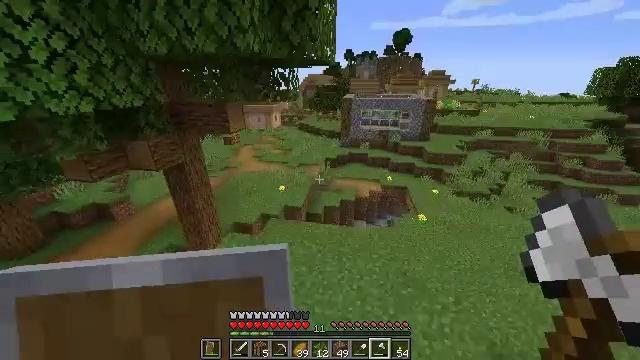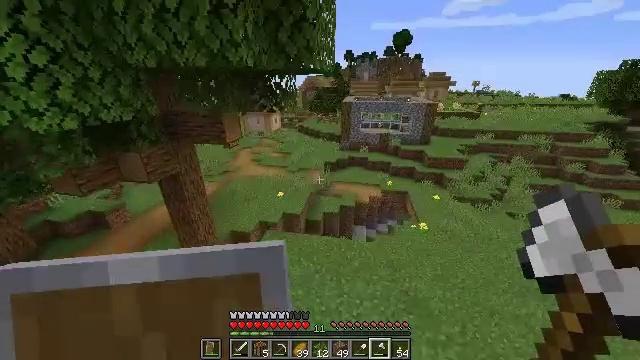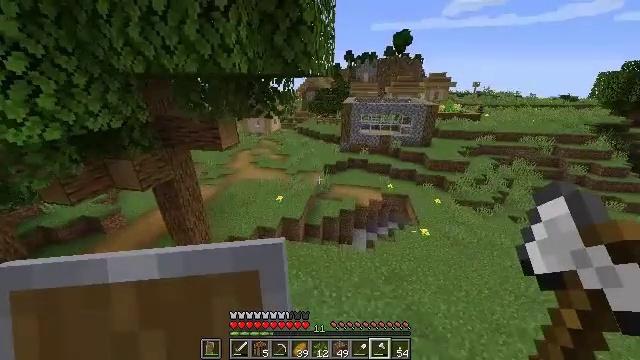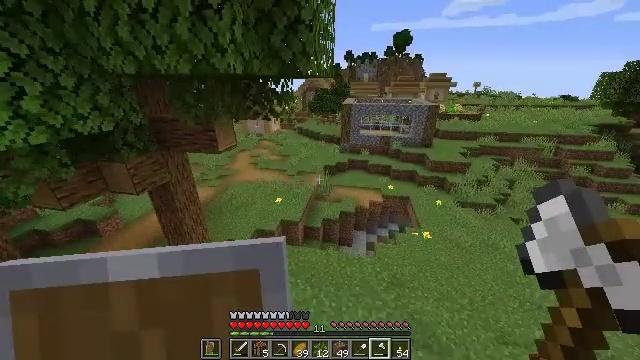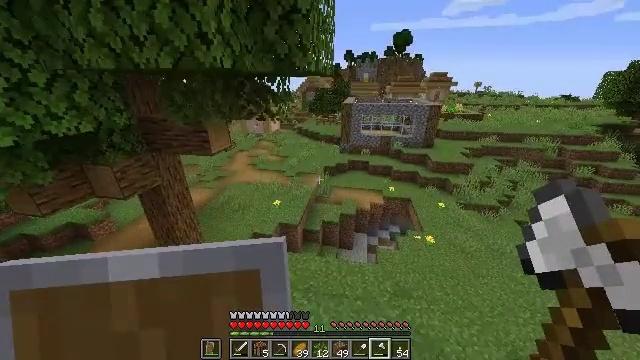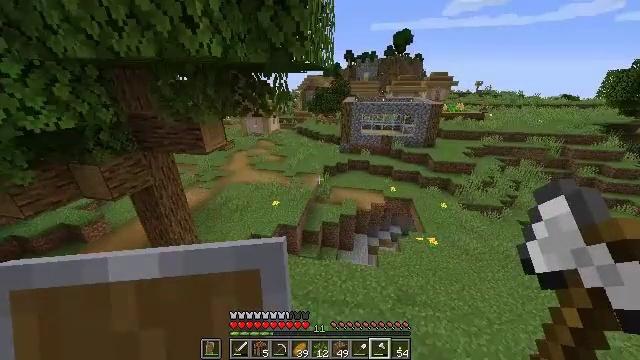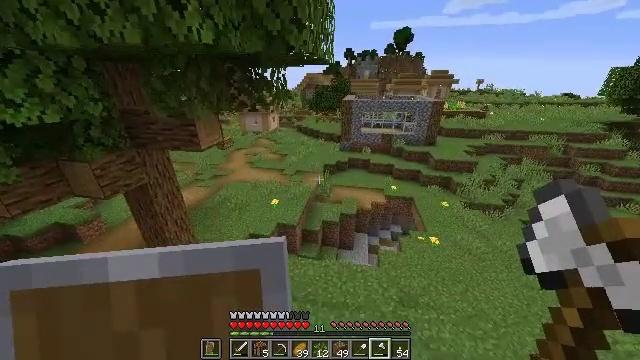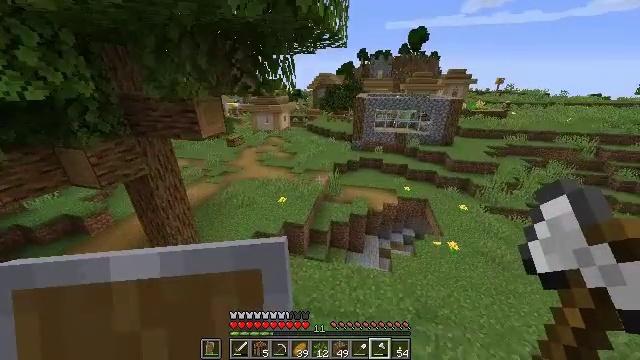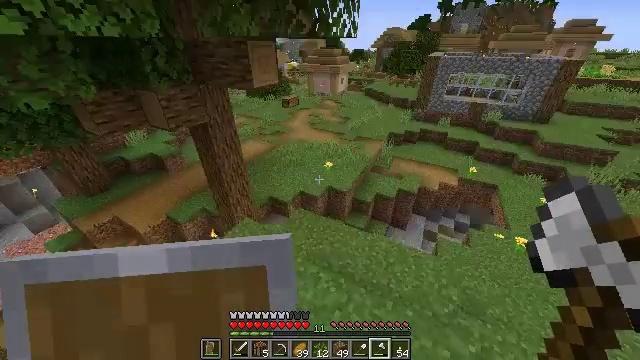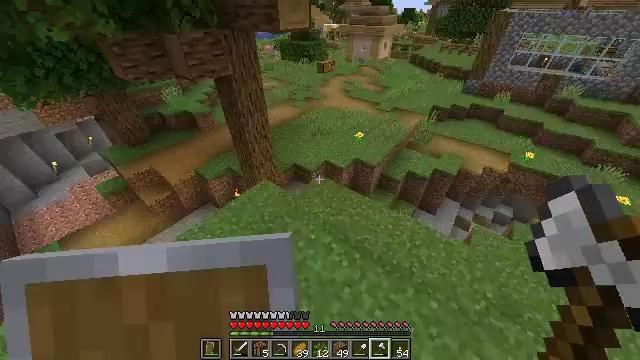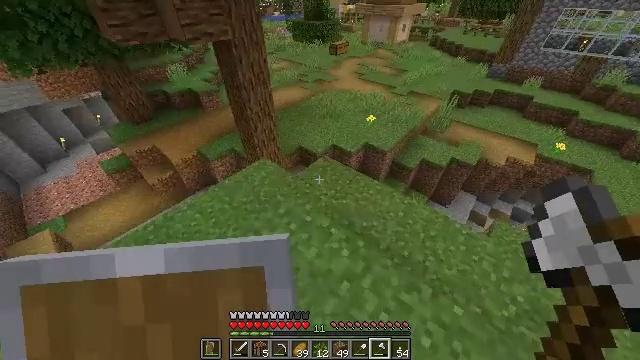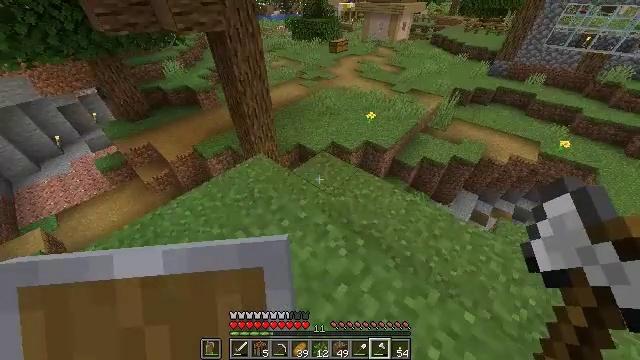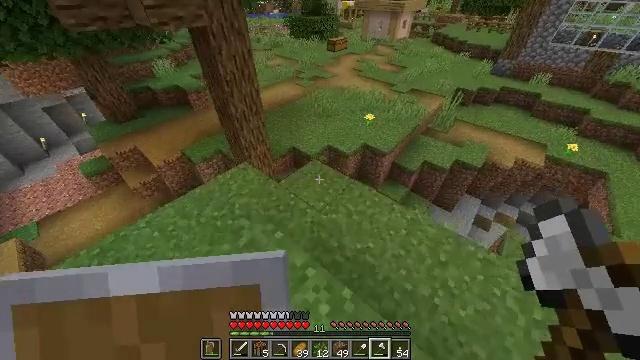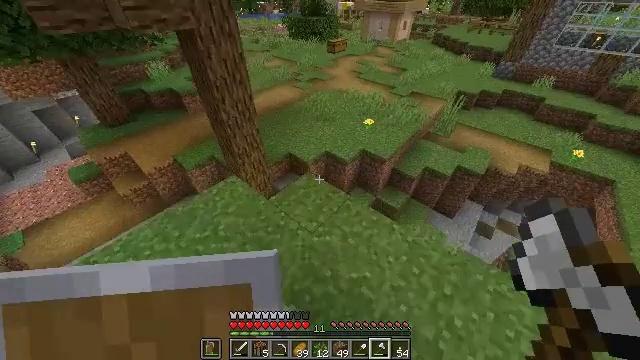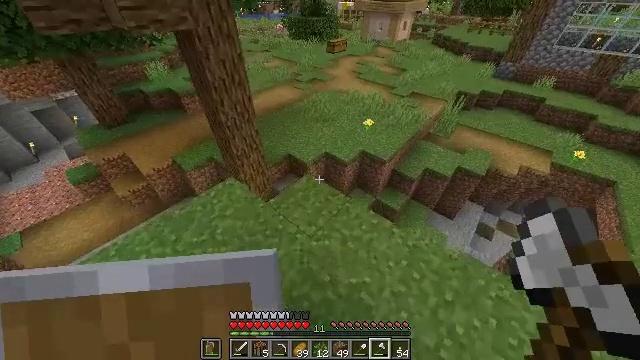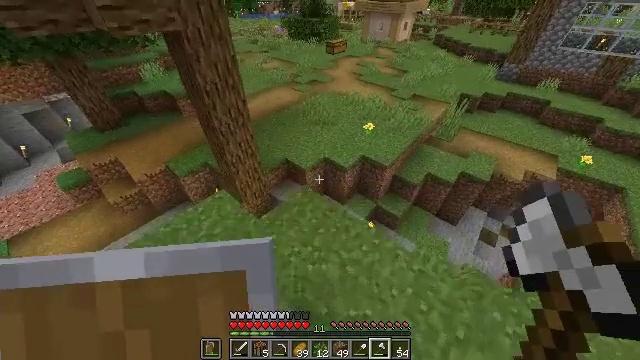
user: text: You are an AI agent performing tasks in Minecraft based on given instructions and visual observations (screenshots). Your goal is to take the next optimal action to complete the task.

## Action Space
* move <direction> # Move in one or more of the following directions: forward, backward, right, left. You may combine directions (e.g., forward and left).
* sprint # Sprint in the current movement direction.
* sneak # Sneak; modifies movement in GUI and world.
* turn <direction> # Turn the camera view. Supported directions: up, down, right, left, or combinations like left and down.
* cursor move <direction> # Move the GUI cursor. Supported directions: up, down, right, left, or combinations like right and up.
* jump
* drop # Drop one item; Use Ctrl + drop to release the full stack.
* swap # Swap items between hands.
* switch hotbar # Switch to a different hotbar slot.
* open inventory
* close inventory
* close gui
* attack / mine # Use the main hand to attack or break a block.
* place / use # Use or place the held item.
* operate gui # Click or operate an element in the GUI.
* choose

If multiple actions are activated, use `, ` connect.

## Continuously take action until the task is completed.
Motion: motion action
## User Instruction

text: Craft an oak sign from oak materials.
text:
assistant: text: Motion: move forward, jump
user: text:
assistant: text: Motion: move forward, jump
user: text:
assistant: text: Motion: move forward, jump
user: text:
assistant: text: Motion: move forward, jump
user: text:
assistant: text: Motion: move forward, jump
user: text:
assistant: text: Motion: move forward, jump
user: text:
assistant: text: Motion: move forward, turn left, jump
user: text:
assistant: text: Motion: move forward, turn left and down, jump
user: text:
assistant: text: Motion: move forward, turn left and down, jump
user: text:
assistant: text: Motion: move forward, turn left and down, jump
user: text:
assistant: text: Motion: move forward
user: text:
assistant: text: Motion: move forward
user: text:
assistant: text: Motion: move forward
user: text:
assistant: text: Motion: move forward
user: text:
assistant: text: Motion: move forward
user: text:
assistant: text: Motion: move forward
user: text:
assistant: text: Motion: move forward, turn left
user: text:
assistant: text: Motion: move forward
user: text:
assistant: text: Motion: move forward, turn down
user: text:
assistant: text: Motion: move forward, turn left
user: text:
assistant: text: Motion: move forward
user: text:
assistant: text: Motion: move forward
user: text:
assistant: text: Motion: move forward, sprint
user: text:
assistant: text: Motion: move forward, sprint
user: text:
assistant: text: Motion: move forward, sprint
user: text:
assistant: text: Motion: move forward, sprint
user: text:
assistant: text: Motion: move forward
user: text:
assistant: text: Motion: move forward, jump
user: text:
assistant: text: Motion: move forward, jump
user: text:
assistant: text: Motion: move forward, jump